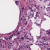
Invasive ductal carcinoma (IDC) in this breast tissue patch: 0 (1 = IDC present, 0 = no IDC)